Question: I have the following code where I place a button and a text box in a 'QGridLayout'. PLease notice that I use columns 3 and 4 for placing these.
'''
QGridLayout *insAddPanel = new QGridLayout();
{
QLineEdit* ledInstrumentName = new QLineEdit();
insAddPanel->addWidget(ledInstrumentName, 0, 3);
QPushButton* btnAddInstrument = new QPushButton();
btnAddInstrument->setText("Add");
insAddPanel->addWidget(btnAddInstrument, 0, 4);
}
mainLayout->addLayout(insAddPanel);
......
'''
However when I run this, I get something like this:

I wanted the text edit and the button to occupy only 2/5 of the available horizontal space. That is why I placed these in 3rd and 4th column. As this does not work, how do I get this done? Is there something like an empty space widget in Qt? I searched but did not find it.
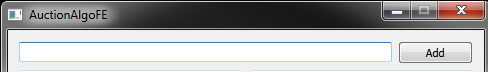
Answer: Use <URL>.
You can set 'stretch = 1' for all columns. It will give the view you want.